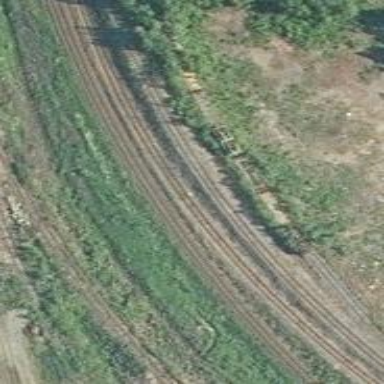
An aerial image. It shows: Railway spur service.